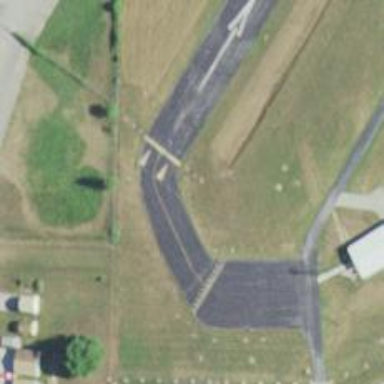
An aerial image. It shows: Image of taxiway at airport.